Question: I use frama-c tool to analyse the code below.
'''
int main (int argc, char *argv[])
{
int i,a;
for (i = 0; i < 100; i += 1)
{
a=0;
if (a==0)
{
continue;
}
else
{
break;
}
}
return 0;
}
'''
the cmd is
'''
frama-c -pdg -dot-pdg graph main.c
'''

My question is about the control dependence. what's the circle node means? I try to explain the "while" node, maybe it stand for one time loop , because a loop start from "i<100",so there a control dependence ("i<100" ------o "while" ). Is what I guess right ? but what is the "break" node mean? I guess that node "goto __Cont;" is related to the "break;" statement in the "else" block.
I think I have no clear abstract model in my head for understanding the control dependence completely and accurately . Would you help me or give me any suggestion ?. Many Thanks in Advance Tao.
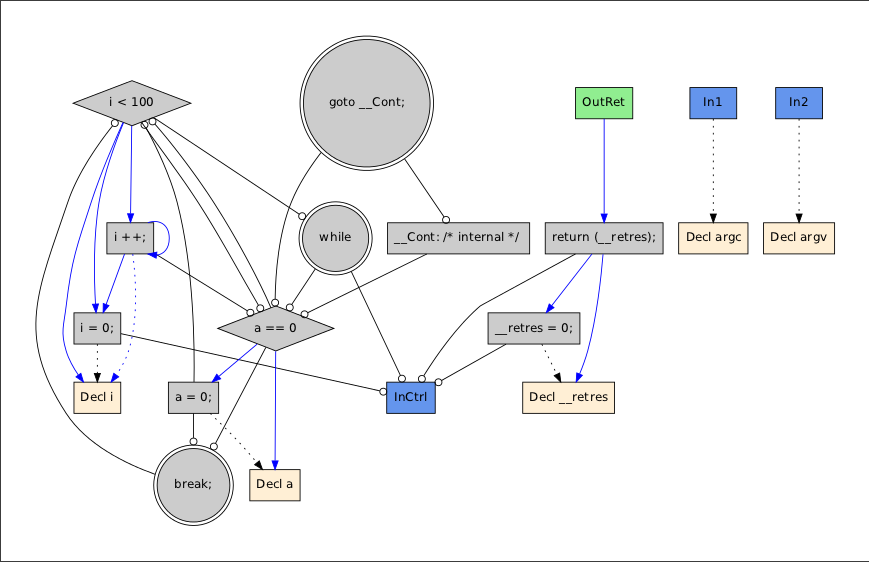
Answer: Use the command 'frama-c -print main.c' to see how the program was translated (I include the translated version below).
The statement 'goto __Cont;' in the normalized version is the translation of 'continue;' in the original.
And, as Binyamin said, the 'for' loop was normalized into a 'while' loop.
'''
int main(int argc, char **argv)
{
int __retres;
int i;
int a;
i = 0;
while (i < 100) {
a = 0;
if (a == 0) { goto __Cont; }
else { break; }
__Cont: /* internal */ i ++;
}
__retres = 0;
return (__retres);
}
'''